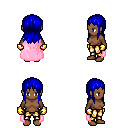
a pixel art fantasy rpg character, female body template, human, dark skin, pink cape, gold greaves, blue unkempt hairstyle, gold gloves, four views (front, back, left, right), 2x2 character sprite sheet, small pixel art, hard edges, no anti-aliasing